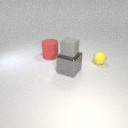
large gray metal cube in front of small yellow rubber sphere